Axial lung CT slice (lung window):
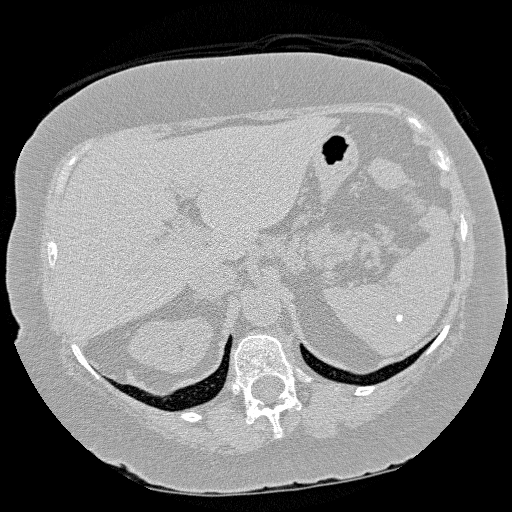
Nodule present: no